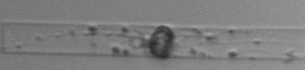
Label: Dactyliosolen_blavyanus